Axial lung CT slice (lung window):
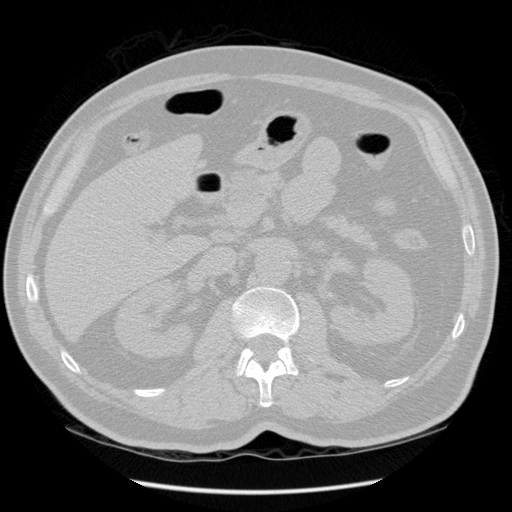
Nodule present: no